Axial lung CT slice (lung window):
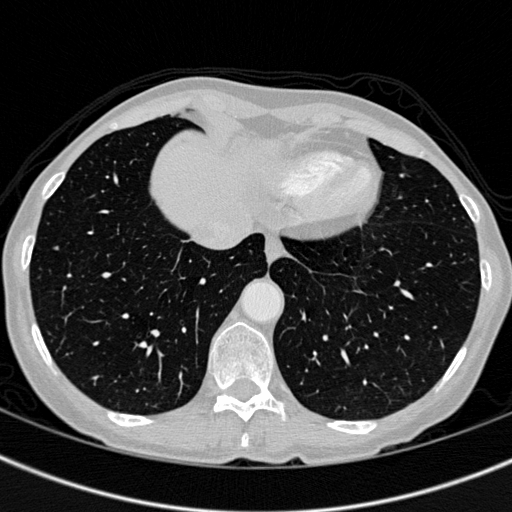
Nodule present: no